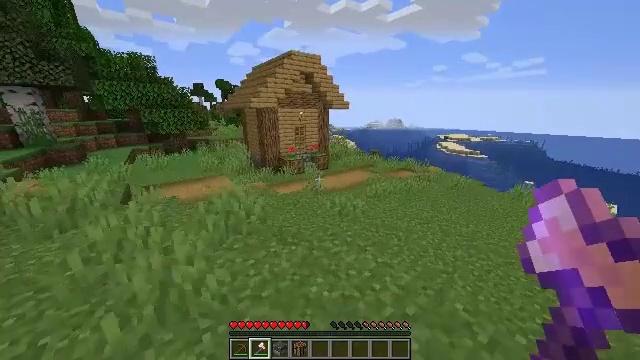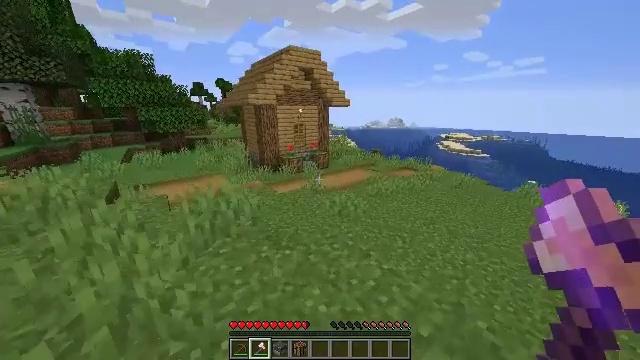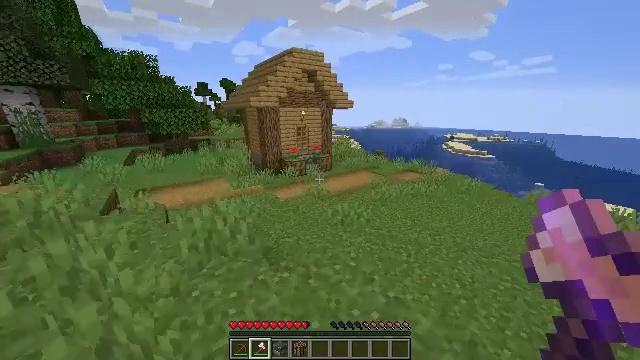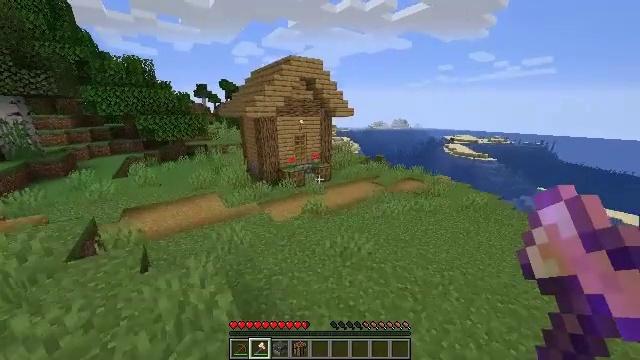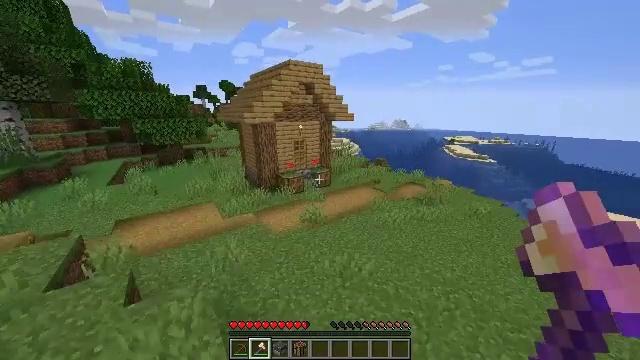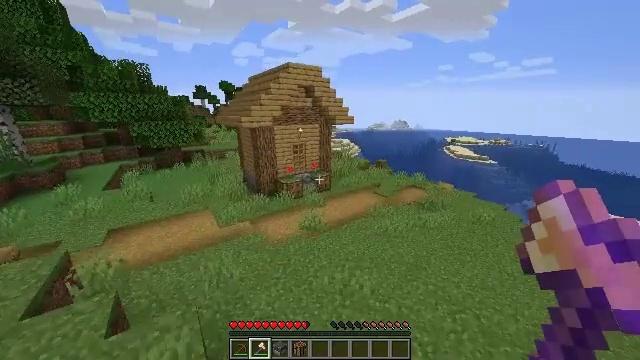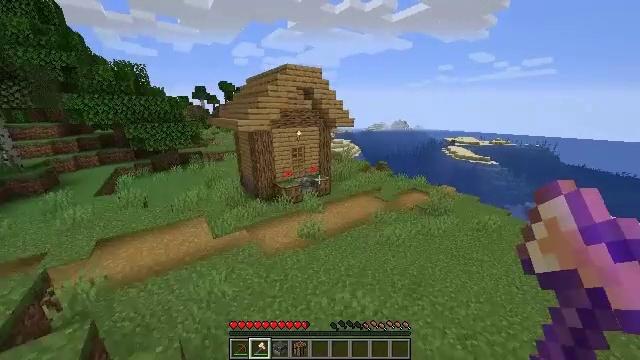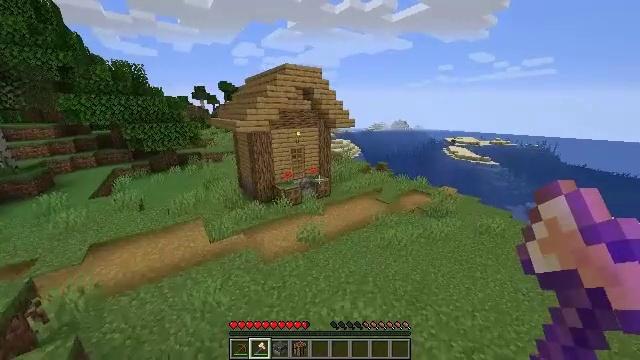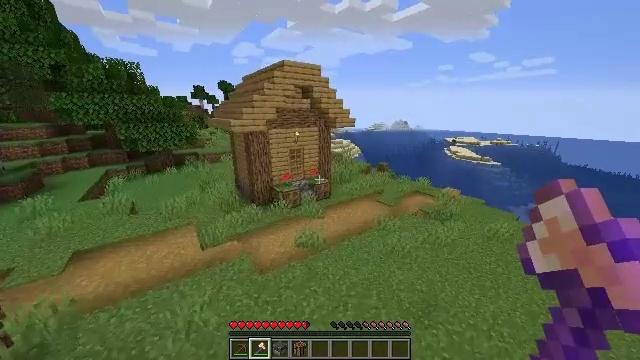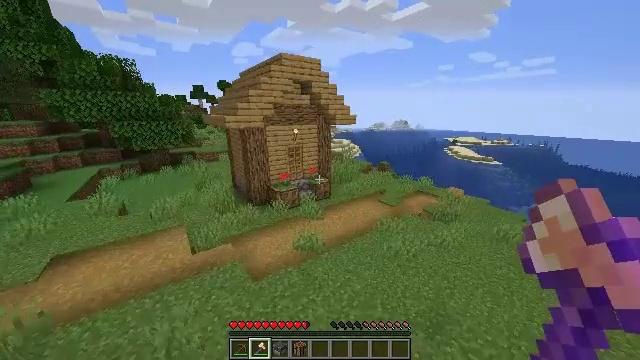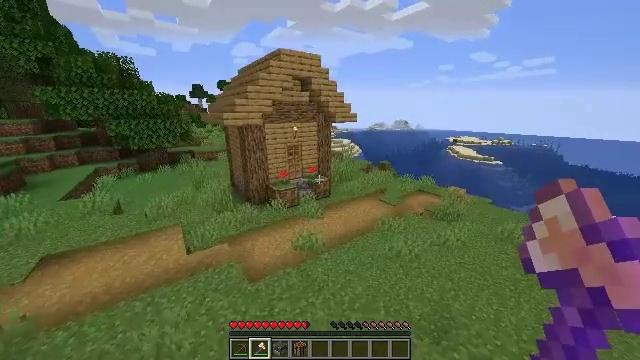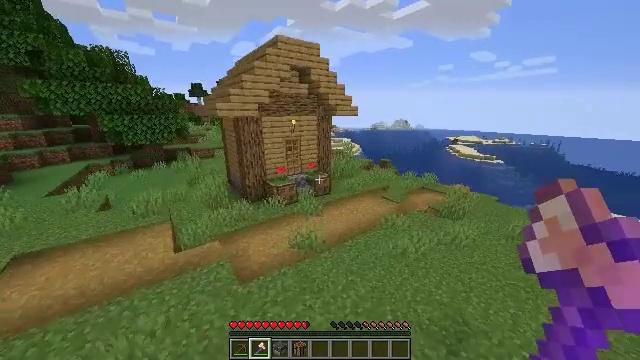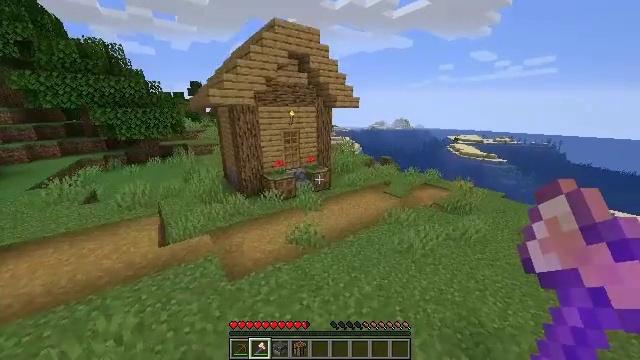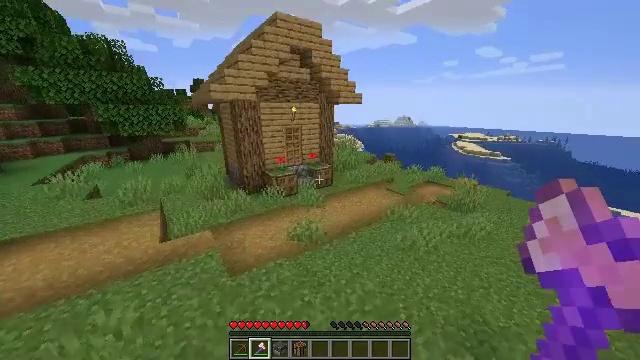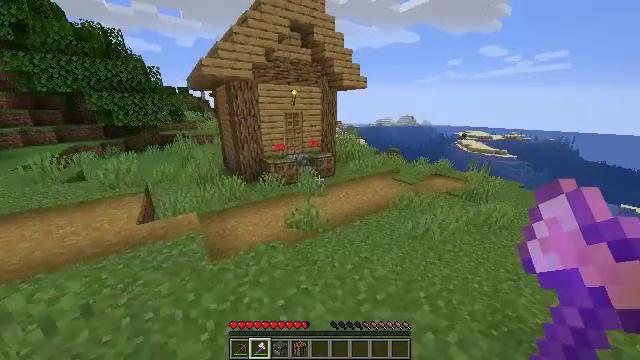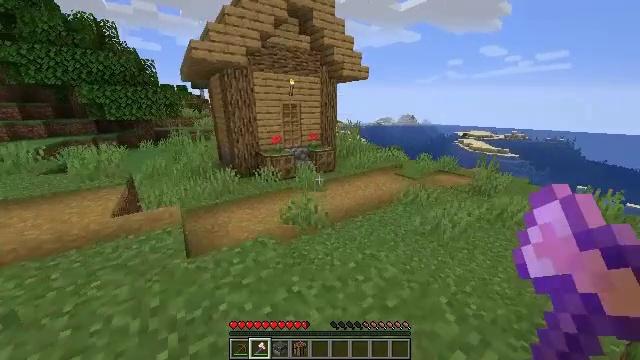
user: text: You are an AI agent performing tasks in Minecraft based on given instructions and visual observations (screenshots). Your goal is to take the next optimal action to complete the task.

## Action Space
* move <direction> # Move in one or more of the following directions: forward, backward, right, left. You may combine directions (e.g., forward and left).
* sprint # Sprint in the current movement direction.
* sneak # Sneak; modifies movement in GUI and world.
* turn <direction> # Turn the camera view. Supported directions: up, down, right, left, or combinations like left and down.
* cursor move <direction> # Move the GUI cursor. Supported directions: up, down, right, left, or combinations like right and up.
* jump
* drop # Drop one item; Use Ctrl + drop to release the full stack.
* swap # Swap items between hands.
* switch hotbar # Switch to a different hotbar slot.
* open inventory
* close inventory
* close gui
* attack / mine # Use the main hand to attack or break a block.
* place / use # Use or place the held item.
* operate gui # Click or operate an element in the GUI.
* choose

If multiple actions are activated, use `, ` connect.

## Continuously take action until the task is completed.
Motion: motion action
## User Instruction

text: Left click on the blast furnace to break it.
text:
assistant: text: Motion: move forward, jump
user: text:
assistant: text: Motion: move forward, jump
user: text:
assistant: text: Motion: move forward, jump
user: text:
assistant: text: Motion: move forward, jump
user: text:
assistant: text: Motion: move forward, jump
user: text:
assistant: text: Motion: move forward, jump
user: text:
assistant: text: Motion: move forward, jump
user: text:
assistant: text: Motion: move forward, jump
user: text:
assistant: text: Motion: move forward, jump
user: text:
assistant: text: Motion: move forward, jump
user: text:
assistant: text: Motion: move forward, jump
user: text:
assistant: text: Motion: move forward, jump
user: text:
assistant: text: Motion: move forward, jump
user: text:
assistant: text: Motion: move forward, jump
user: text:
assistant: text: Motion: move forward, jump
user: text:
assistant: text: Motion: move forward, jump
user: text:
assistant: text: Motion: move forward, jump
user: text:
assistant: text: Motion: move forward, turn left, jump
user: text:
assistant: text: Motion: move forward, turn left, jump
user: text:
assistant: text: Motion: move forward, turn left, jump
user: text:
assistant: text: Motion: move forward, turn left, jump
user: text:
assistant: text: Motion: move forward, turn left, jump
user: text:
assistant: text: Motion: move forward, turn left, jump
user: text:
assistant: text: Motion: move forward, jump
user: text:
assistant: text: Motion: move forward
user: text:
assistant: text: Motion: move forward
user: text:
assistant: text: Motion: move forward
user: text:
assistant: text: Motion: move forward and move right
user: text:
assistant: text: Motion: move forward and move right, turn up
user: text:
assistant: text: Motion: move forward and move right, turn left and up